Question: I am currently working for a booking-agency and I use datepicker for the booking calendar.
when clicking ,is it possible to fill in only the half of a specific cell with a different color ?such as red for example.
This is an example to show you what I want to do.
i need this to show that booking start from the half of the day.
Thank you for any help.

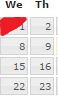
Answer: Here is a snippet of CSS that would apply a red marker to the top left of cells with the class 'withRedMark':
'''
.withRedMark {
background: linear-gradient(135deg, red 15px, transparent 0, transparent);
}
'''
Or for literally half of the cell, change '15px' to '50%' (15px makes a nice little triangle, but re-reading your question I see that 50% would probably be better for you)
The above works in Firefox 31.5...for a more thorough explanation of CSS3 gradients, including cross-browser compatability, take a look at these excellent resources:
- <URL>